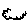
Label: cloud